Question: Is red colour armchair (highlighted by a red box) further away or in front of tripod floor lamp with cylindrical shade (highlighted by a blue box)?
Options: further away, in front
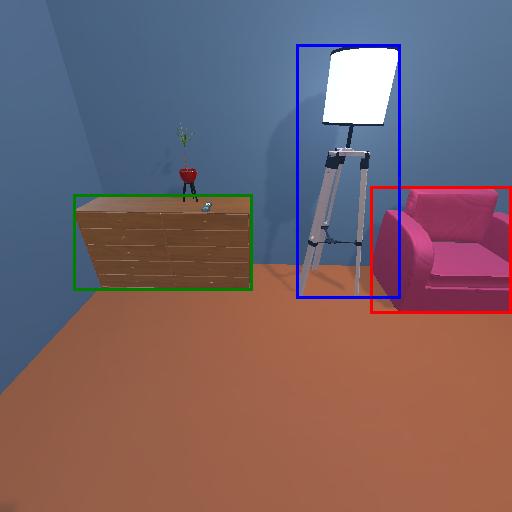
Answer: further away